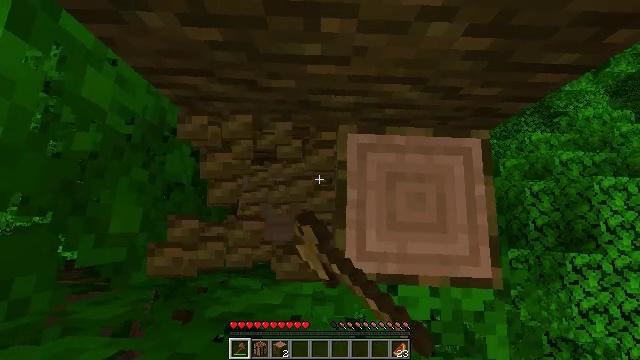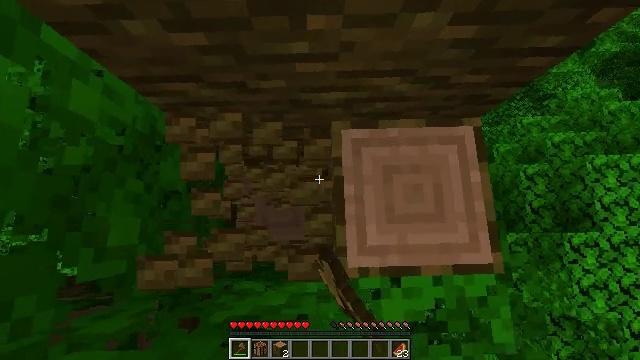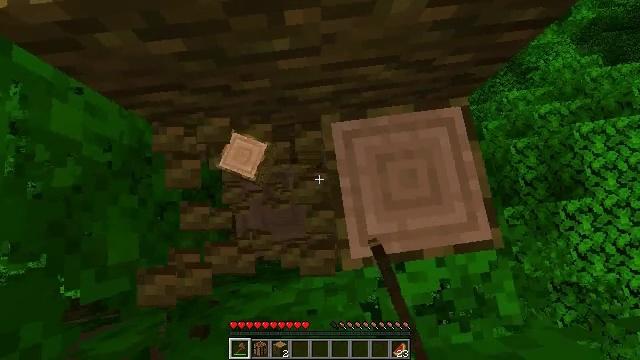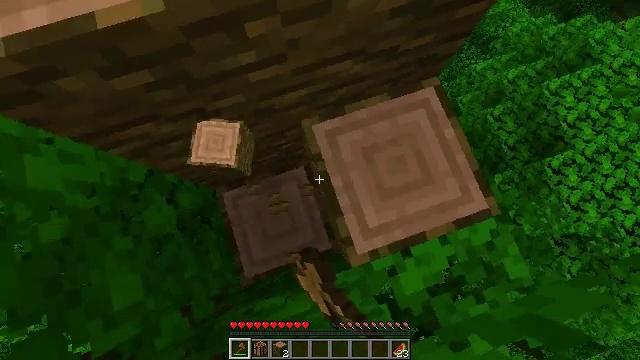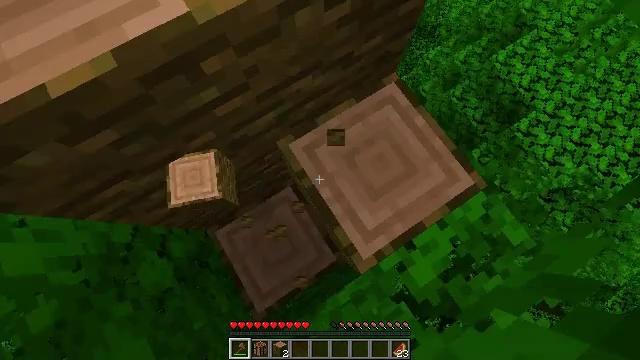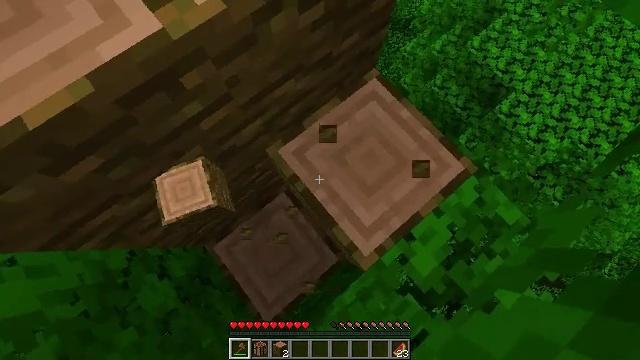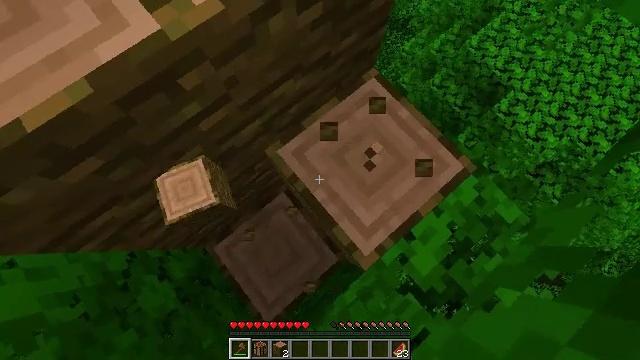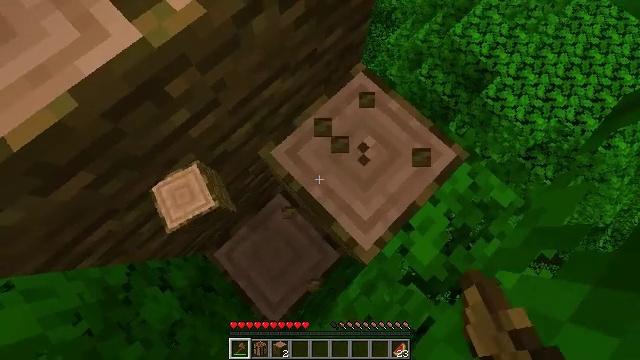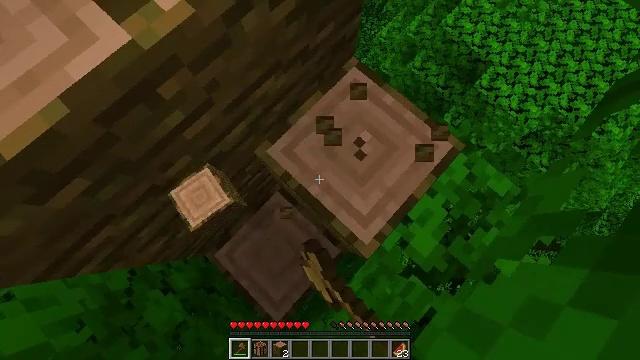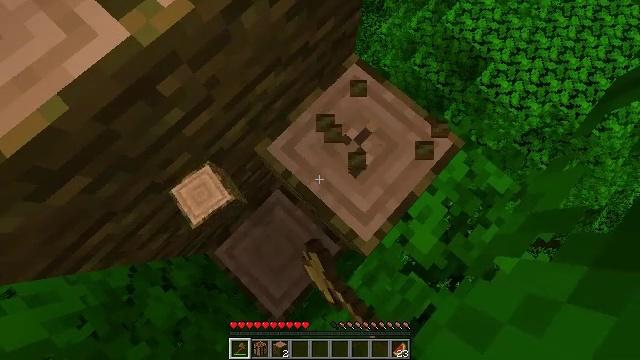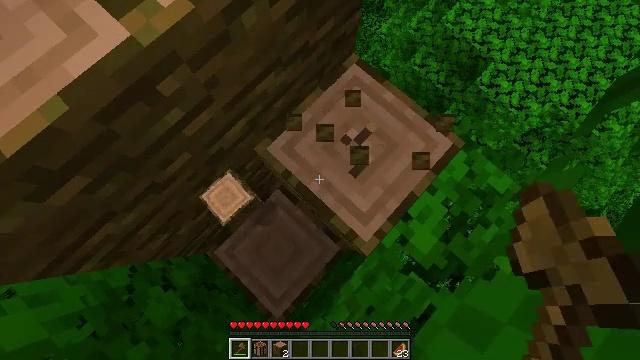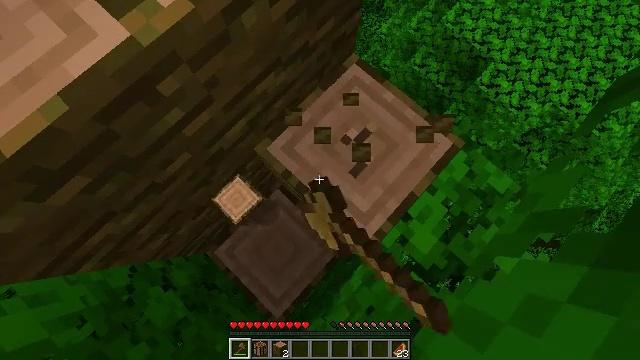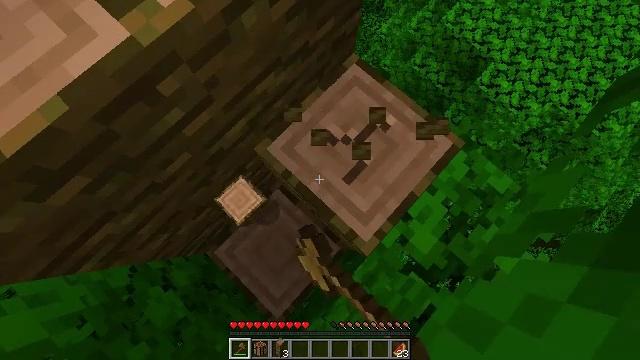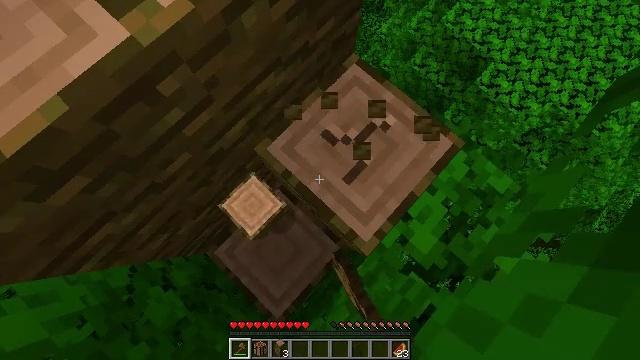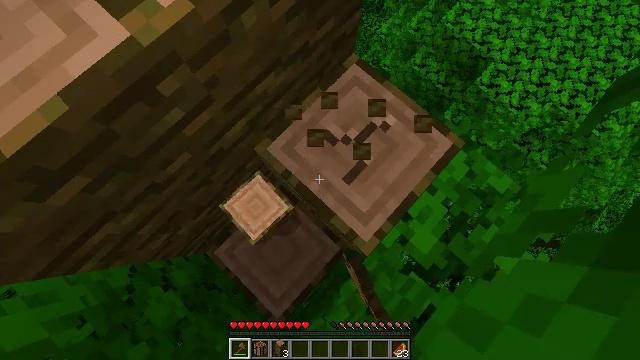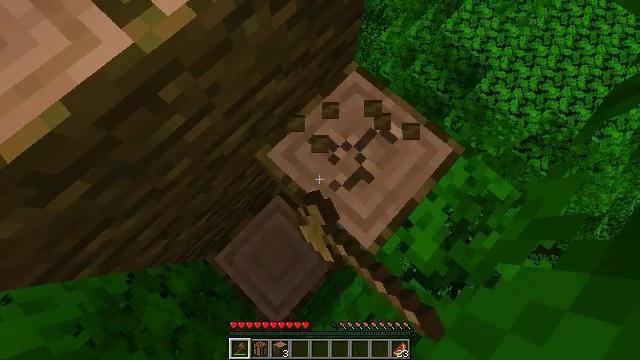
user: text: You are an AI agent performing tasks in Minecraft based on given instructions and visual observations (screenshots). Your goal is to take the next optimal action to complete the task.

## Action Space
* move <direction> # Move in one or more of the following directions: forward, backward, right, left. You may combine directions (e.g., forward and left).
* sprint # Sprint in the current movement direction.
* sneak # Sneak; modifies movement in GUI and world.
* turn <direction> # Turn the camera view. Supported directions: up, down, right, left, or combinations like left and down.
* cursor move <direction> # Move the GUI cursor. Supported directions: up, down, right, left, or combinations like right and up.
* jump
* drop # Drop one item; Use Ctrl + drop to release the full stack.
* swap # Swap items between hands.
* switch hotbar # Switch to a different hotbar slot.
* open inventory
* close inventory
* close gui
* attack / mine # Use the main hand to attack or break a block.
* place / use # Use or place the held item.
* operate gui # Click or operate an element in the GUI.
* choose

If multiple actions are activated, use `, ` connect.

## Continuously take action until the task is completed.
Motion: motion action
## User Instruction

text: Chop down a jungle log from the jungle tree.
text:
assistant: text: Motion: turn right, attack / mine
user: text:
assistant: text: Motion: turn right and down, attack / mine
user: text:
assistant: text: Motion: turn right, attack / mine
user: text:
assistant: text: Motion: turn right and up, attack / mine
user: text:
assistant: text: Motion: turn right, attack / mine
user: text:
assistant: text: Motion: attack / mine
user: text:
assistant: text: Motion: turn right, attack / mine
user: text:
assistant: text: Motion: turn right, attack / mine
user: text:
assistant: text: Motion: attack / mine
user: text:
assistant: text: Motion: attack / mine
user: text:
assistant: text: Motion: attack / mine
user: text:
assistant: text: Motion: attack / mine
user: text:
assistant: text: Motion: attack / mine
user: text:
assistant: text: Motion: attack / mine
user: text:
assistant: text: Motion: turn up, attack / mine
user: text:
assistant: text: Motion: attack / mine
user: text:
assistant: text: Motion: attack / mine
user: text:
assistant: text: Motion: attack / mine
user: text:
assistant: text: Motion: attack / mine
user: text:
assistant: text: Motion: attack / mine
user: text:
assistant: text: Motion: attack / mine
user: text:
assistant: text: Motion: attack / mine
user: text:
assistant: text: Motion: attack / mine
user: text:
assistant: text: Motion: attack / mine
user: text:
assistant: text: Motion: attack / mine
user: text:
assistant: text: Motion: attack / mine
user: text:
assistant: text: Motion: attack / mine
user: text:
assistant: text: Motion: attack / mine
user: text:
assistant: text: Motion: attack / mine
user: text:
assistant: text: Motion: attack / mine